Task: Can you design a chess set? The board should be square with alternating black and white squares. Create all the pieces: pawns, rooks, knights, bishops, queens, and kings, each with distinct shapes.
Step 2460:
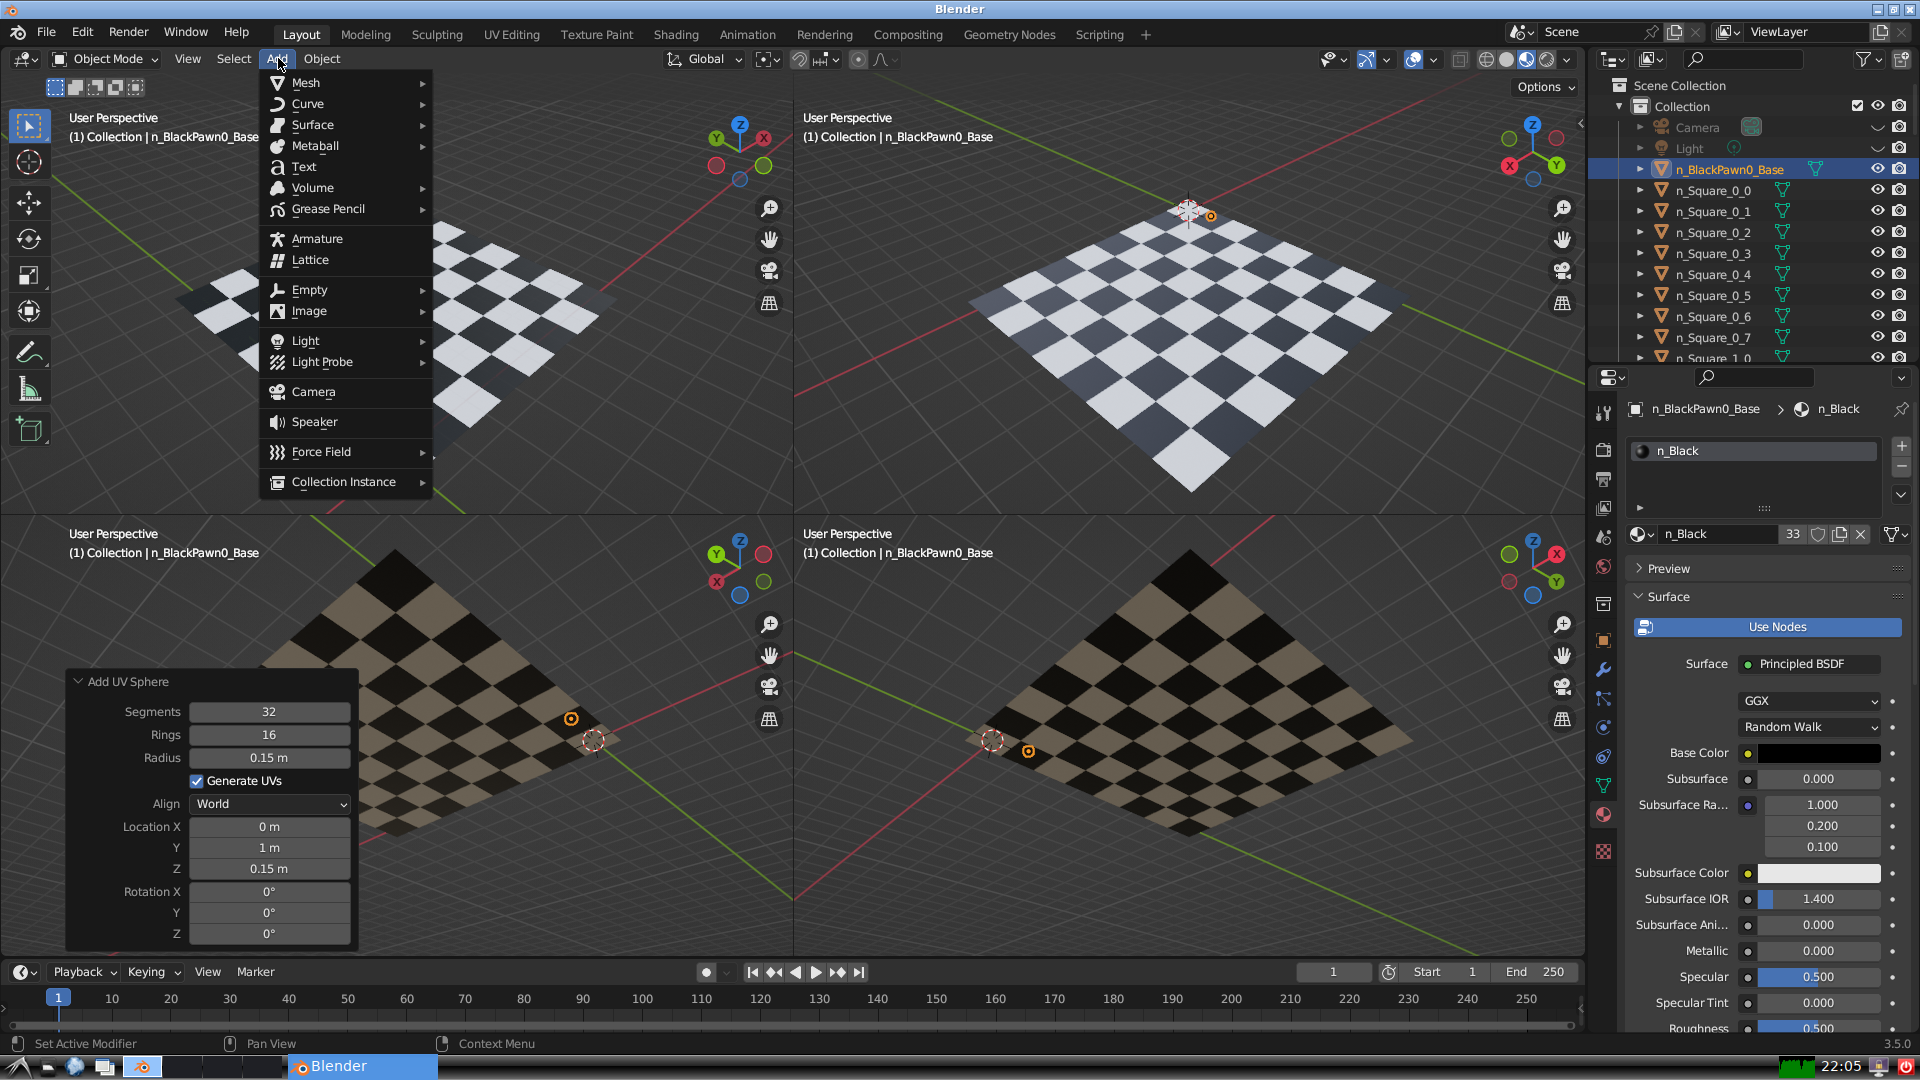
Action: {"mouse_move": [304, 84]}